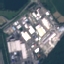
Land use / land cover: Industrial